Brain MRI, t2w sequence, axial 2D slice.
Patient: age 38, sex F, weight 95 kg, height 1.95 m
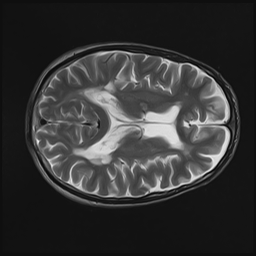